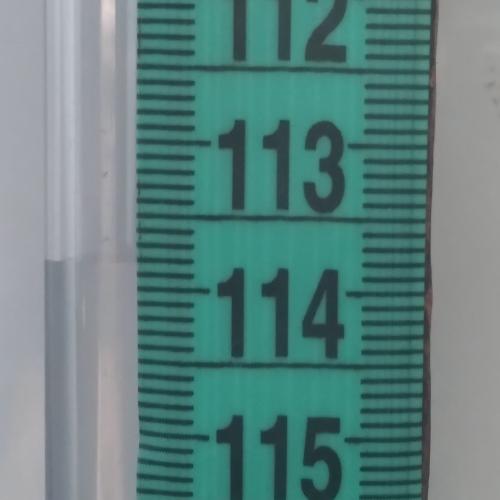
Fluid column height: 113.8 cm